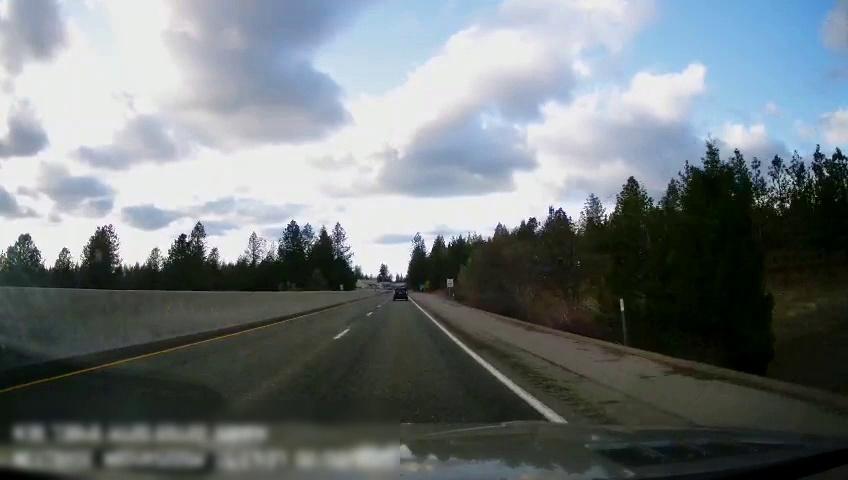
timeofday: Day
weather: Cloudy
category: Drivable Space
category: Vehicles | SUV
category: Lanes | Alternate Lane
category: Lanes | Current Lane
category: Lanes | Current Lane